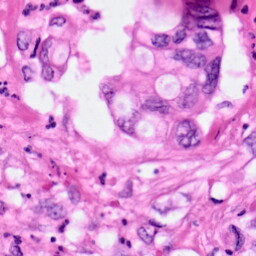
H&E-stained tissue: Pancreatic